Aerial crown-view tile of a tropical tree (Barro Colorado Island, Panama), acquired 20241014:
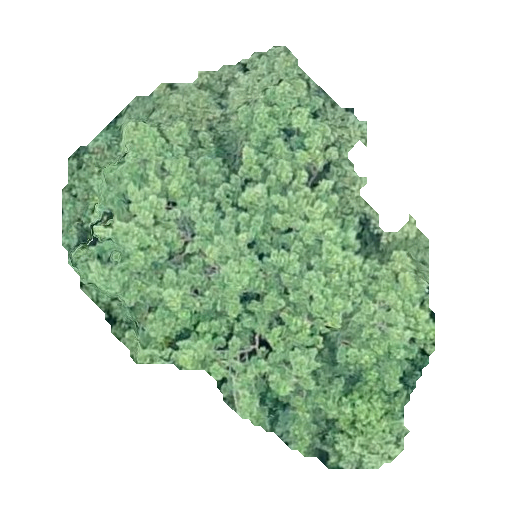
Species: Simarouba amara
GBIF accepted scientific name: Simarouba amara
Crown area: 158.215 m²